Question: How one can get the following visualization in R (see below):
let's consider a simple case of three points.
'''
# Define two vectors
x <- c(12,21,54)
y <- c(2, 7, 11)
# OLS regression
ols <- lm(y ~ x)
# Visualisation
plot(x,y, xlim = c(0,60), ylim =c(0,15))
abline(ols, col="red")
'''
What I desire is, to draw the vertical distance lines from OLS line (red line) to points.

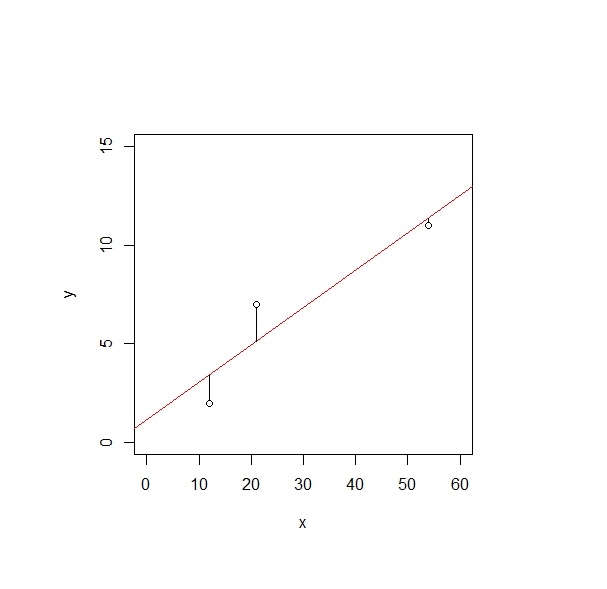
Answer: If you construct a matrix of points, you can use apply to plot the lines like this:
Create a matrix of coordinates:
'''
cbind(x,x,y,predict(ols))
# x x y
#1 12 12 2 3.450920
#2 21 21 7 5.153374
#3 54 54 11 11.395706
'''
This can be plotted as:
'''
apply(cbind(x,x,y,predict(ols)),1,function(coords){lines(coords[1:2],coords[3:4])})
'''
effectively a 'for' loop running over the rows of the matrix and plotting one line for each row.